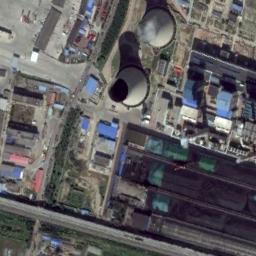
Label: thermal_power_station